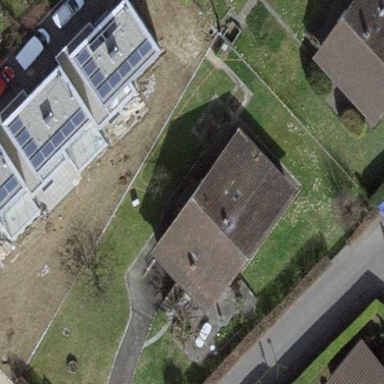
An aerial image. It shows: Garden enclosed by fence.